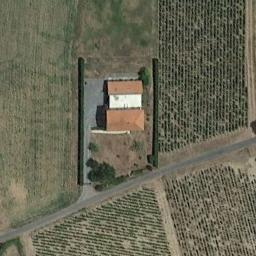
Label: residential